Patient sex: M
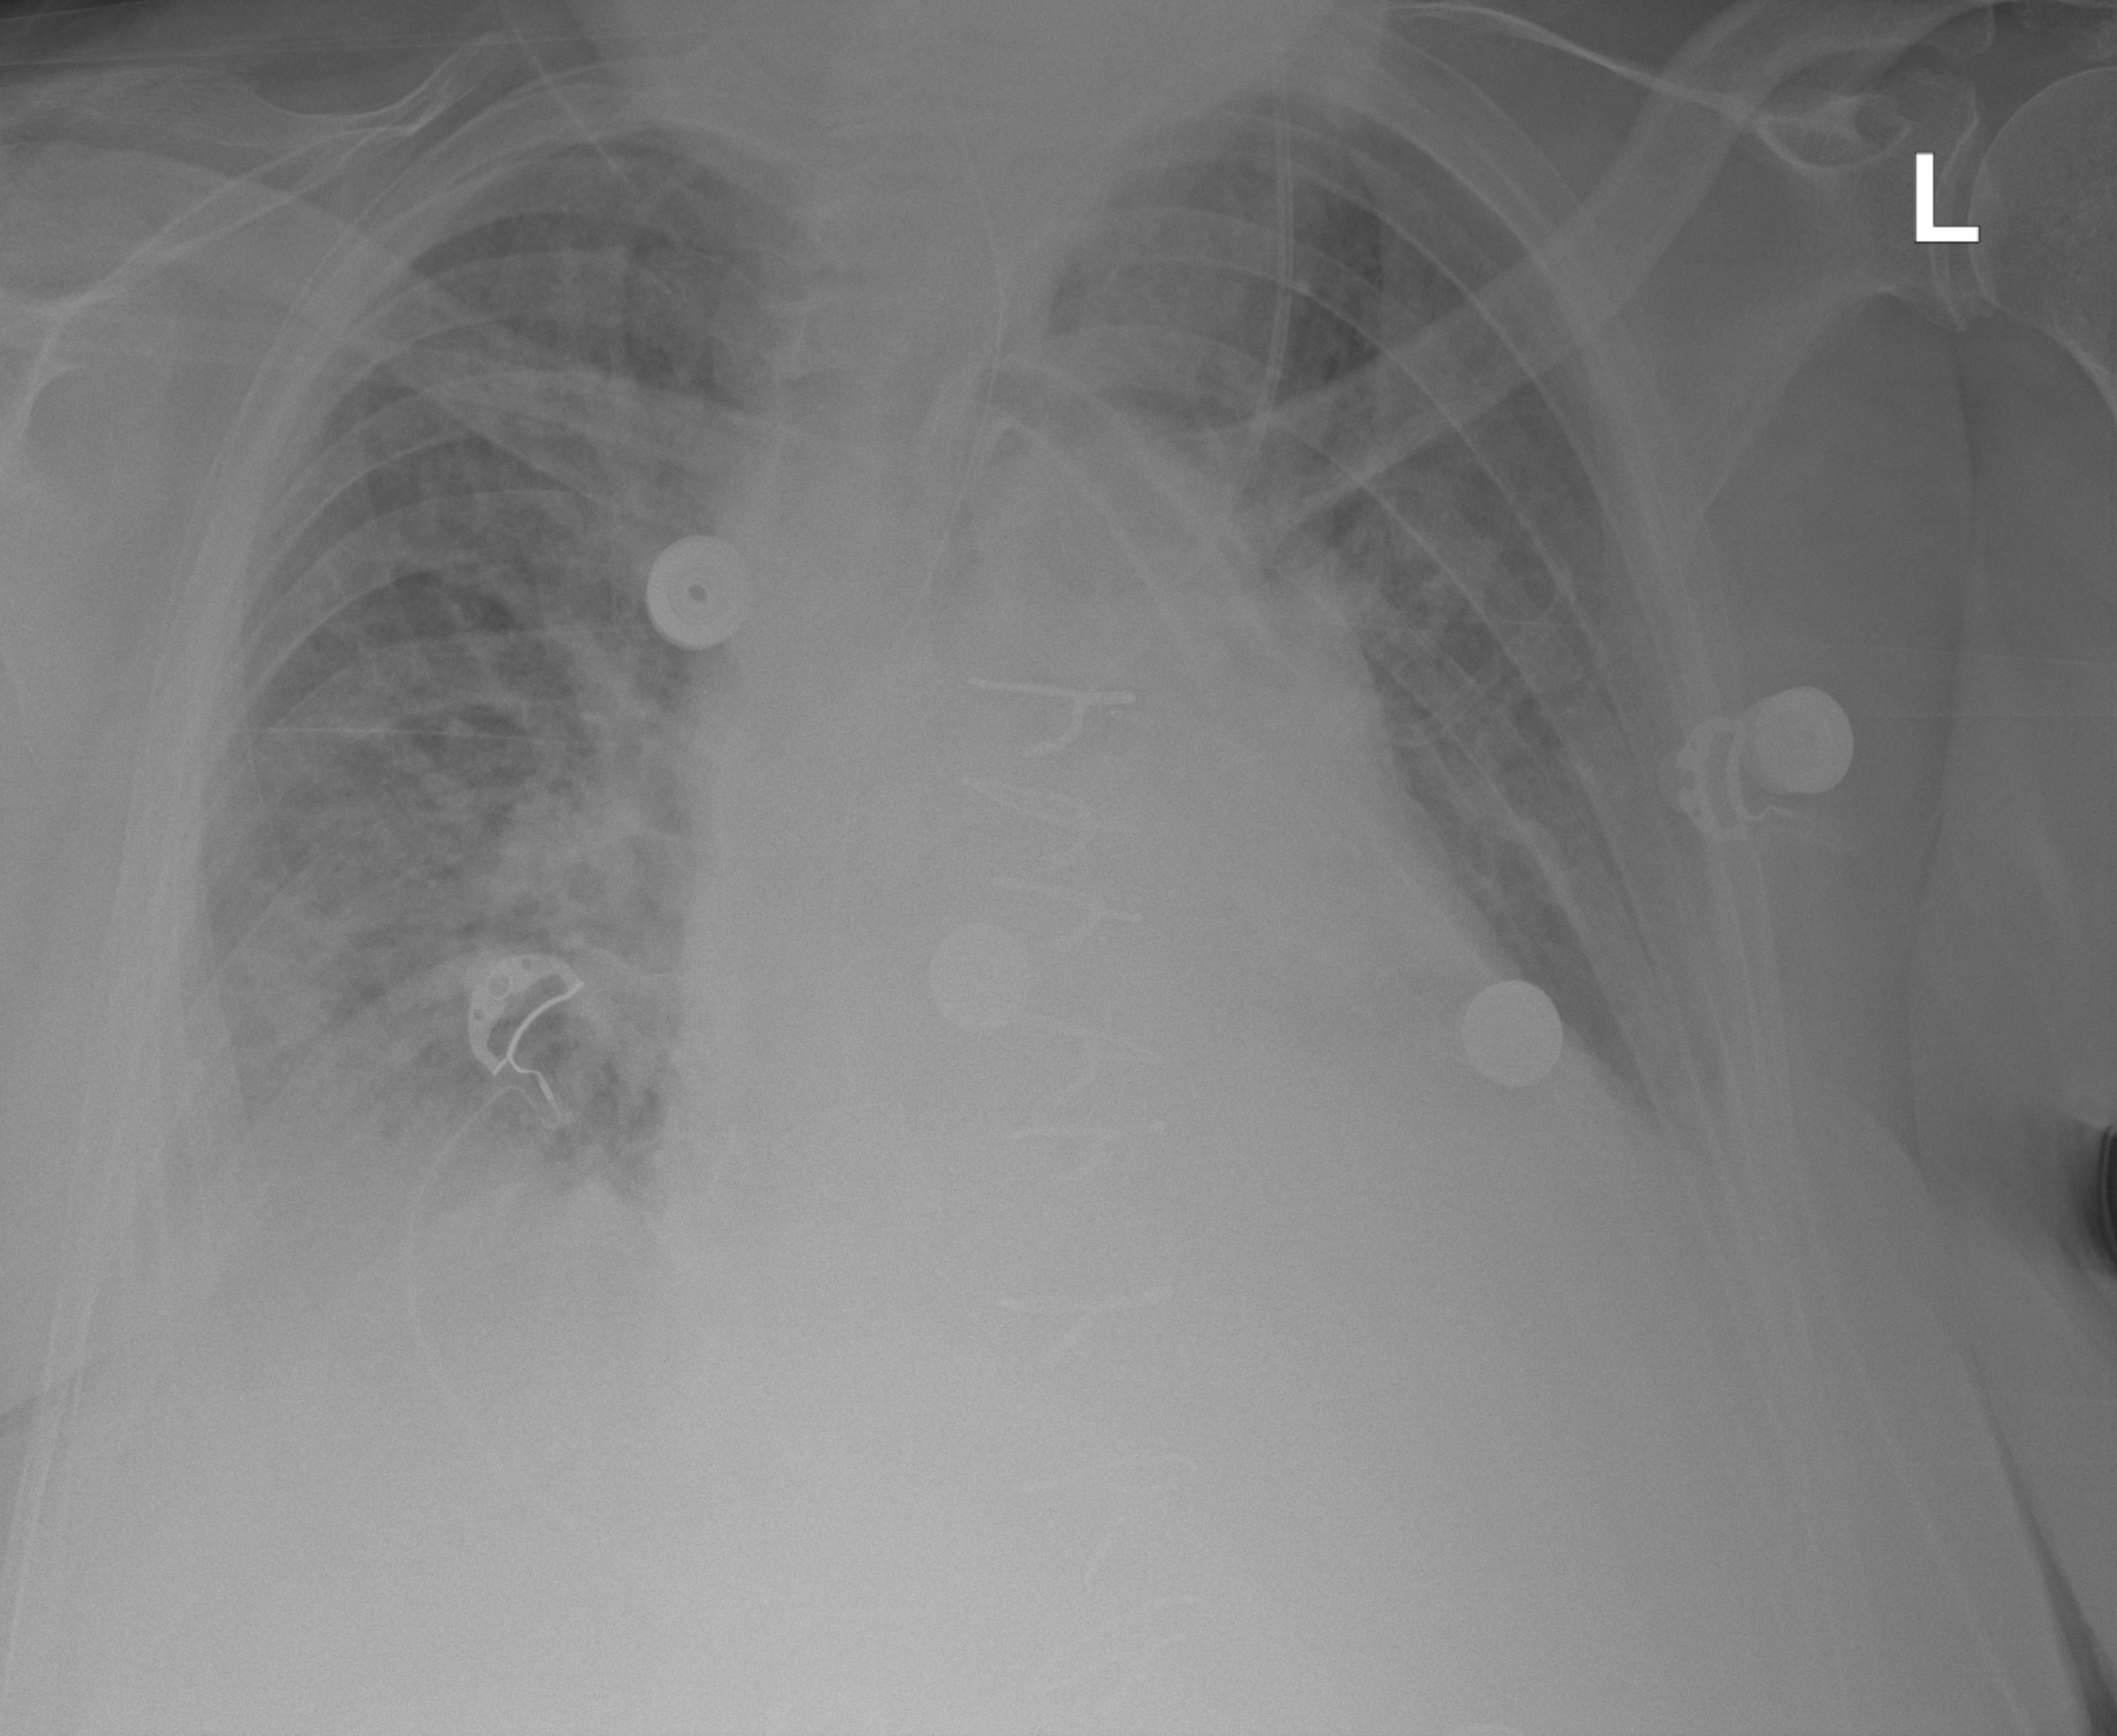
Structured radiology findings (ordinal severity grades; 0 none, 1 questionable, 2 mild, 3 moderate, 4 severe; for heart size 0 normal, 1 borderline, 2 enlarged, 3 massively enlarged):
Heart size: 2
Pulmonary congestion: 2
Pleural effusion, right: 2
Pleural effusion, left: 2
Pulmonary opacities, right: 2
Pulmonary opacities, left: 2
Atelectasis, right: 2
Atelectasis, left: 2